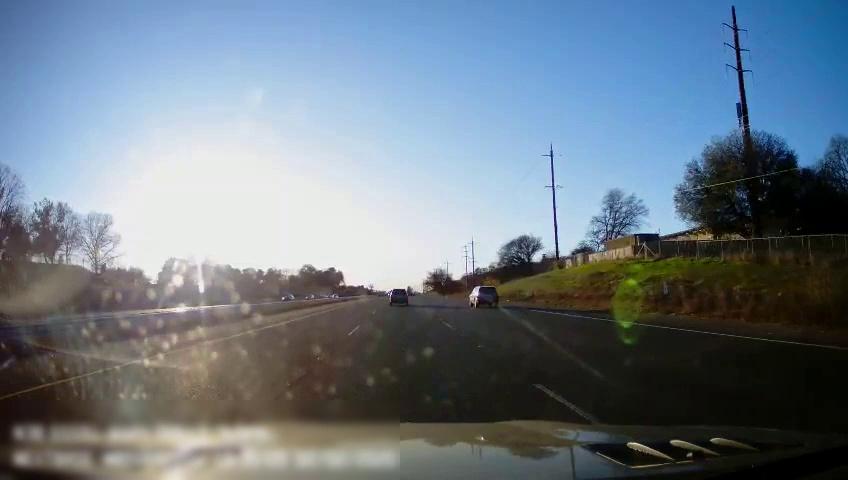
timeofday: Day
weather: Sunny
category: Drivable Space
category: Drivable Space
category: Vehicles | Car
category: Vehicles | Car
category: Vehicles | Car
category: Lanes | Alternate Lane
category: Lanes | Current Lane
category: Lanes | Current Lane
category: Lanes | Alternate Lane